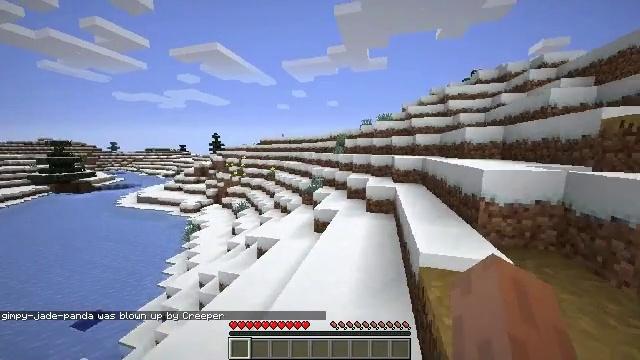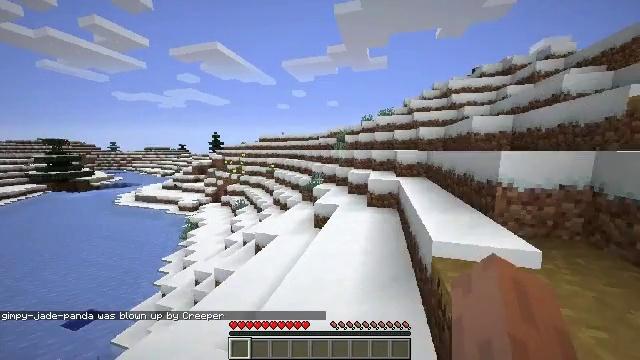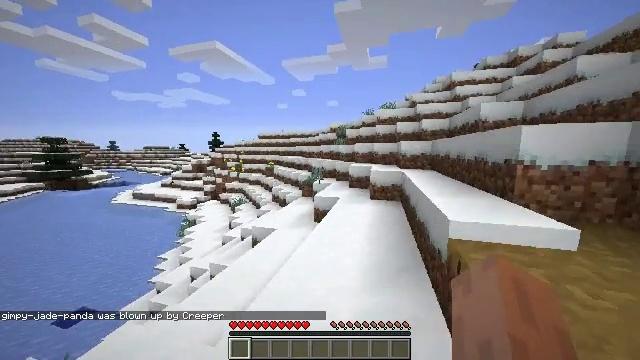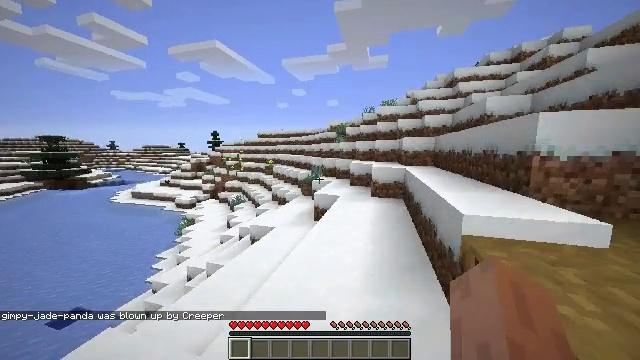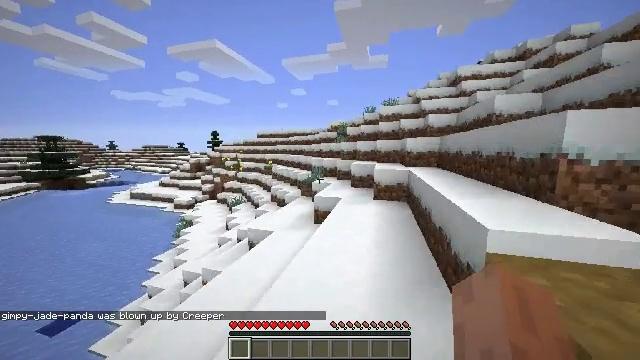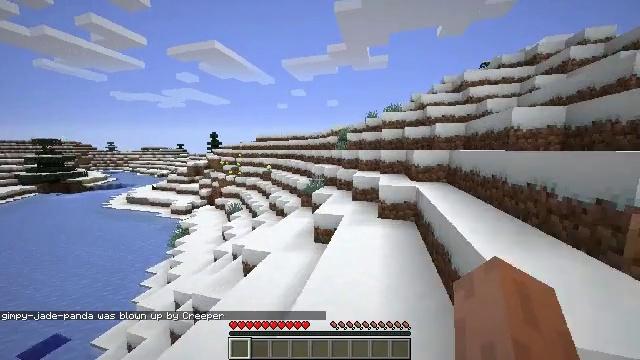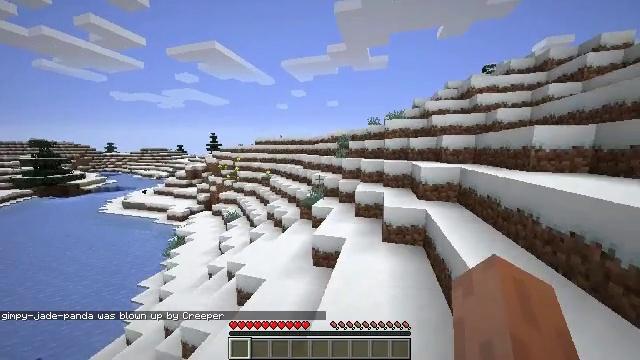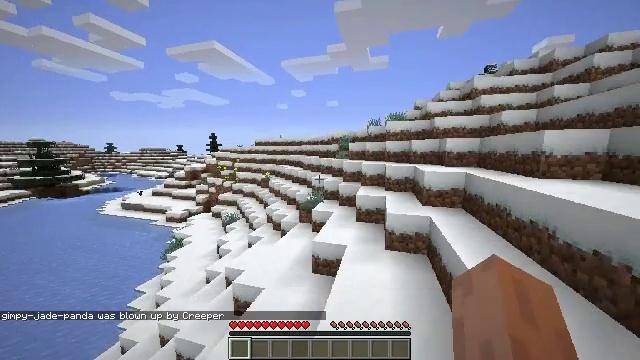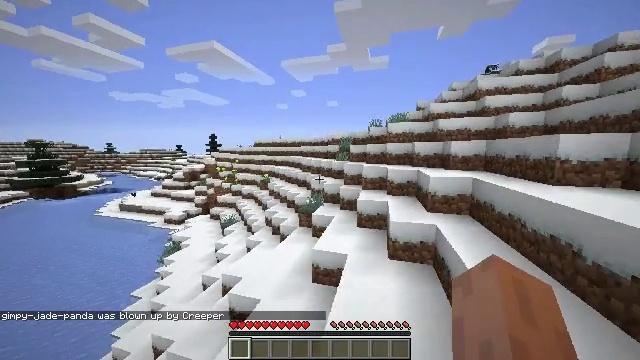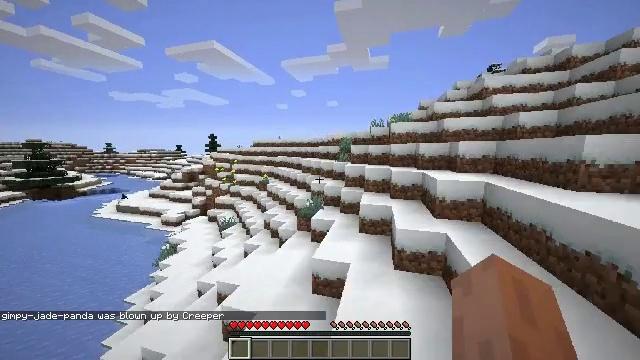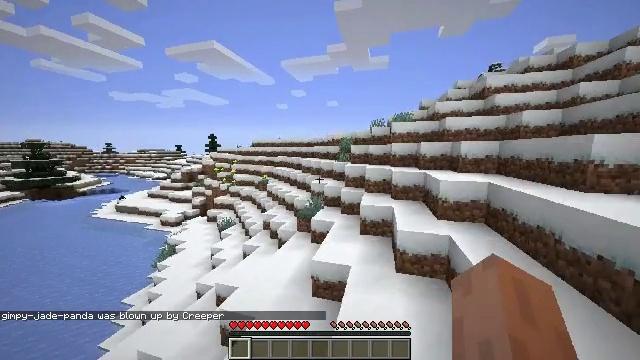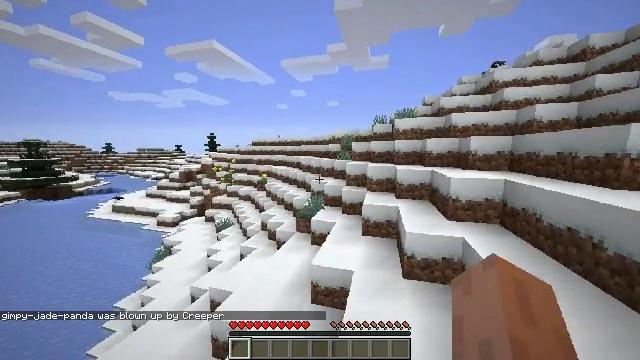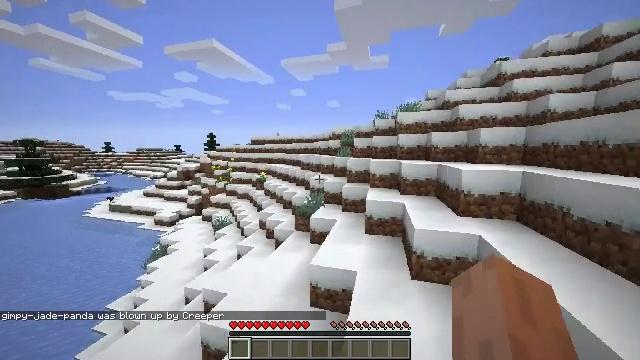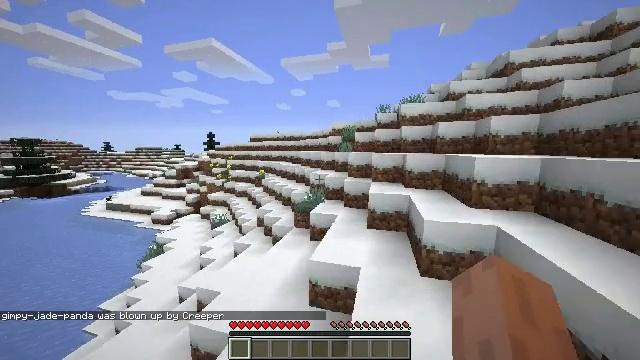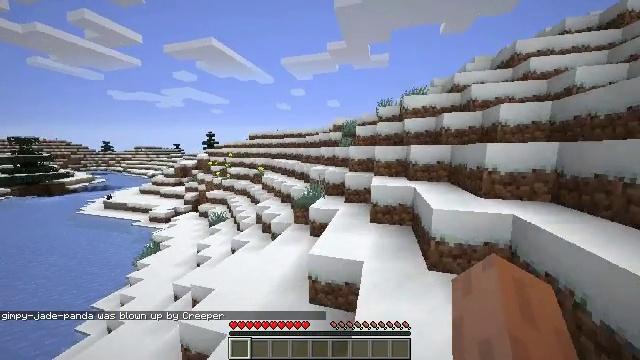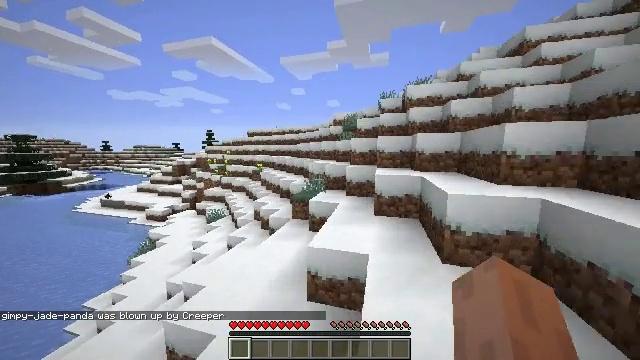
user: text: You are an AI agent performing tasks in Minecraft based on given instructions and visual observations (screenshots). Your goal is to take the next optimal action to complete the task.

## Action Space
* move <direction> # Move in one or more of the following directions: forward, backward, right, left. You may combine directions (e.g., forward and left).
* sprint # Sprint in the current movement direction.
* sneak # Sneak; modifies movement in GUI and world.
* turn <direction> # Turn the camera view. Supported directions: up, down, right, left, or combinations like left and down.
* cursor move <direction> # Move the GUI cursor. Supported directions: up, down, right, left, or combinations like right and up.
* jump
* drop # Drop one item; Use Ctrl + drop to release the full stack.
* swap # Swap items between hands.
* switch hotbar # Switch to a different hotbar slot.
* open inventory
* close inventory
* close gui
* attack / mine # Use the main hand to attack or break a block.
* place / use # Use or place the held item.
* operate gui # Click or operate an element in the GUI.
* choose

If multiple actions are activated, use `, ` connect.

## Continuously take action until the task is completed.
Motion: motion action
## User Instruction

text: Drop an iron axe.
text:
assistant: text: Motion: move forward, sprint, jump
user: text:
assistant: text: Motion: move forward, sprint, jump
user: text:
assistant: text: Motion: move forward, sprint, jump
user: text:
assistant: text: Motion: move forward, sprint, jump
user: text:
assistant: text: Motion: move forward, sprint, jump
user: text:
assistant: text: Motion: move forward, sprint, jump
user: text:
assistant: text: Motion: move forward, sprint, jump
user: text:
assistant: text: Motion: move forward, sprint, jump
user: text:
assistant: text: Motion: move forward, sprint, jump
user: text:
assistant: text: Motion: move forward, sprint, jump
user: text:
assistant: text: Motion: move forward, sprint, jump
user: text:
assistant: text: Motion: move forward, sprint, jump
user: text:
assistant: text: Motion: move forward, sprint, jump
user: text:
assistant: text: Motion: move forward, sprint, jump
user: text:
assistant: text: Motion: move forward, sprint, jump
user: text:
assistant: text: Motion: move forward, sprint, jump
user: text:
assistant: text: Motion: move forward, sprint, jump
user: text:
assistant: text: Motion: move forward, sprint, jump
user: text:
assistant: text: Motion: move forward, sprint, jump
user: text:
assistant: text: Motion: move forward, sprint, turn left, jump
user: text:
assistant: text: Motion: move forward, sprint, jump
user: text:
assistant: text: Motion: move forward, sprint, turn left, jump
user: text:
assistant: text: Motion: move forward, sprint, turn left, jump
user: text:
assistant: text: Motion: move forward, sprint, turn left, jump
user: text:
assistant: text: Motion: move forward, sprint, turn left, jump
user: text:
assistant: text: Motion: move forward, sprint, jump
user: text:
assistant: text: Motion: move forward, sprint, jump
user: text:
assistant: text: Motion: move forward, sprint, jump
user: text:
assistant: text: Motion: move forward, sprint, jump
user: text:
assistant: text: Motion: move forward, sprint, turn left, jump